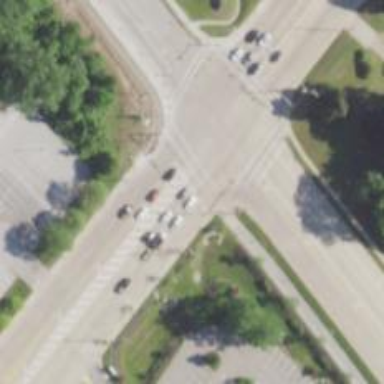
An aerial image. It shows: Crossing on the road.